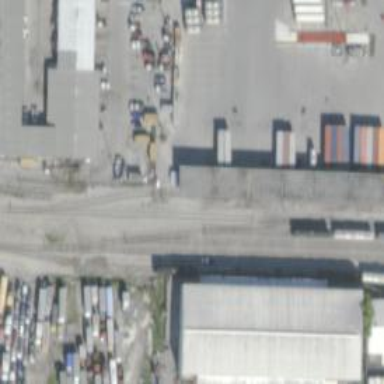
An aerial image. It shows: Railway spur service.